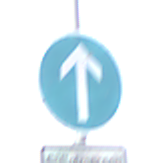
Verkehrszeichen: VorgeschriebeneFahrtrichtungGeradeaus
Zusatzzeichen unten: BesondereFahrzeugeUndTransportgueter12
Umgebung: Outdoor, Nature
Tageszeit: SunriseSunset
Wetter: PartlyCloudy
Licht: Natural
Jahreszeit: NotSpecified
Kontrast: LowContrast